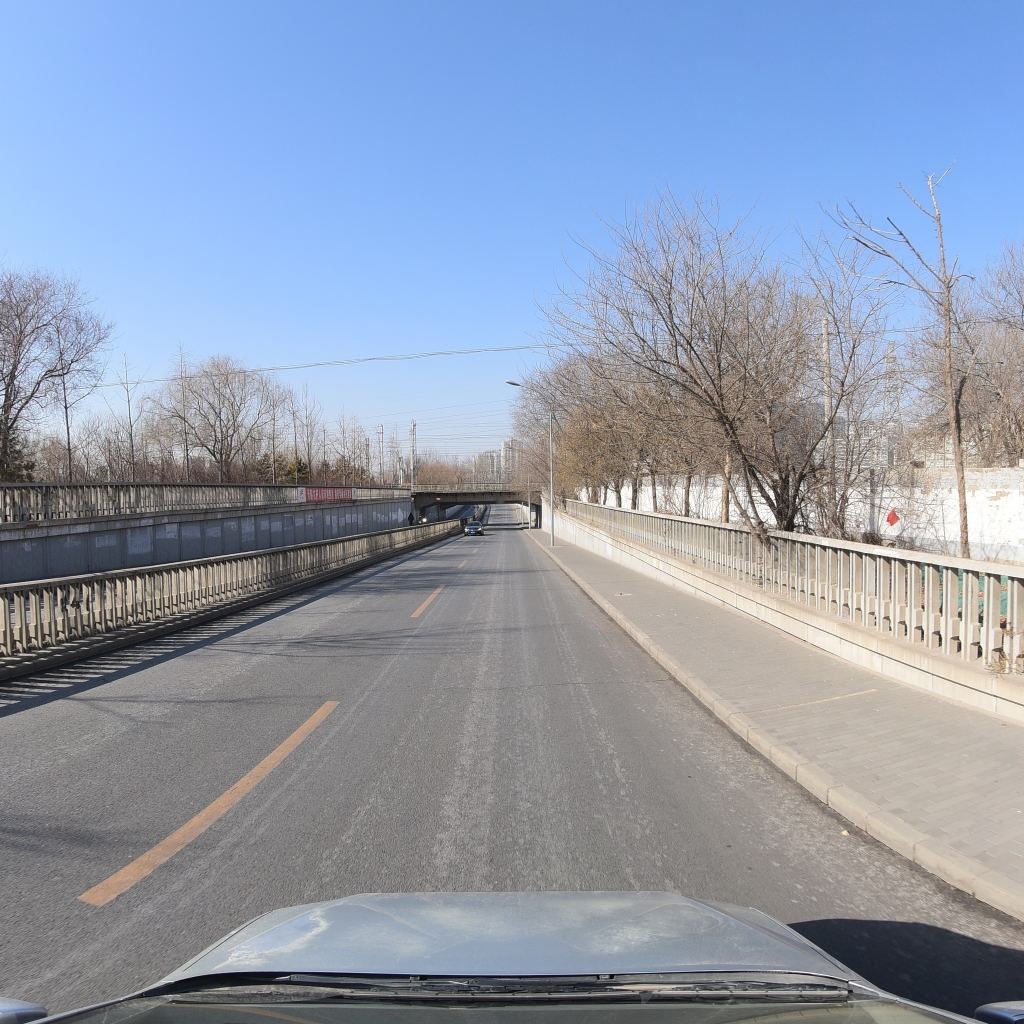
Region: Fengtai
Road damage annotations: transverse crack